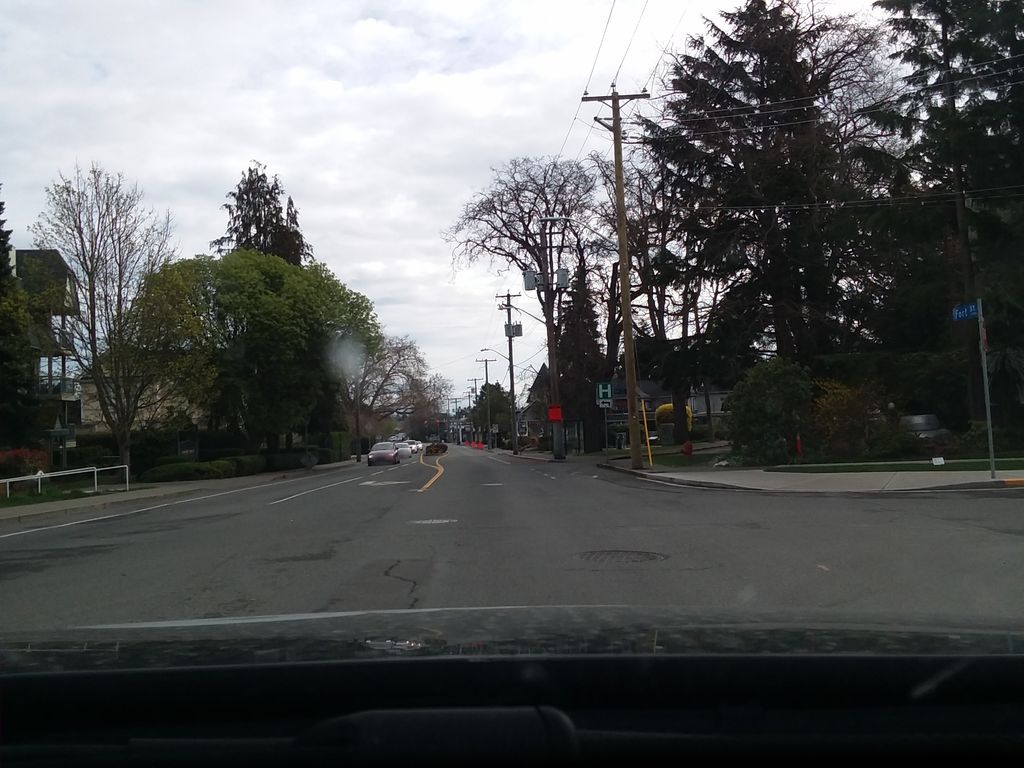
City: victoria